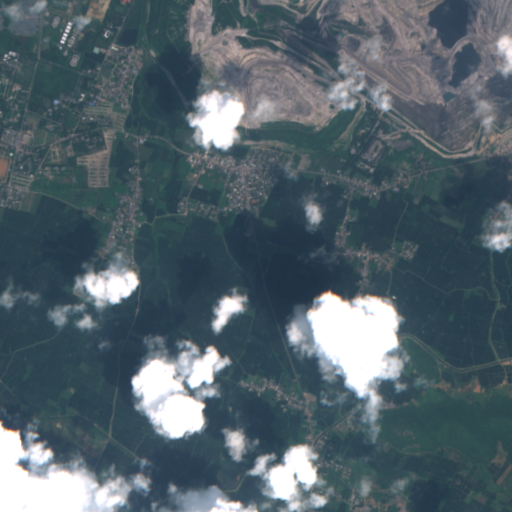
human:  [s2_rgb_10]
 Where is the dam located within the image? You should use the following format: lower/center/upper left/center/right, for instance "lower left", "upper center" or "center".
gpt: The dam is located in the lower left of the image.
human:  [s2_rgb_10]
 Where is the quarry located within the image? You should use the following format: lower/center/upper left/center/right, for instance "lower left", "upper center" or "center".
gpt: The quarry is located in the upper of the image.
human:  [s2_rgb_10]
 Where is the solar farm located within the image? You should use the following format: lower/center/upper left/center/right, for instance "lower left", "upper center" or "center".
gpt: The solar farm is located in the upper left of the image.
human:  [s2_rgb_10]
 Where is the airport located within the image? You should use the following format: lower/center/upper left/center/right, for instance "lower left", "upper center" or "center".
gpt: There is no airport in the image.